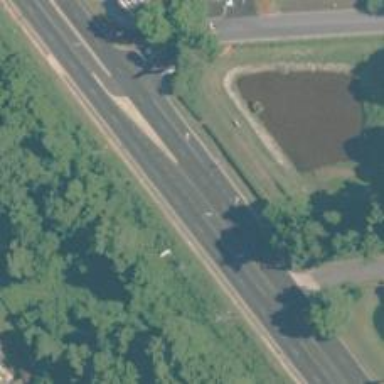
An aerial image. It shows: Primary highway with asphalt surface. There is sidewalk on the left side.